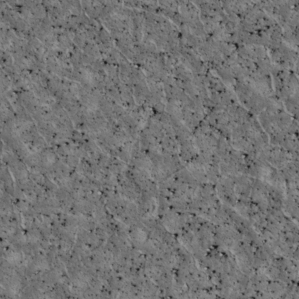
Label: non_frost